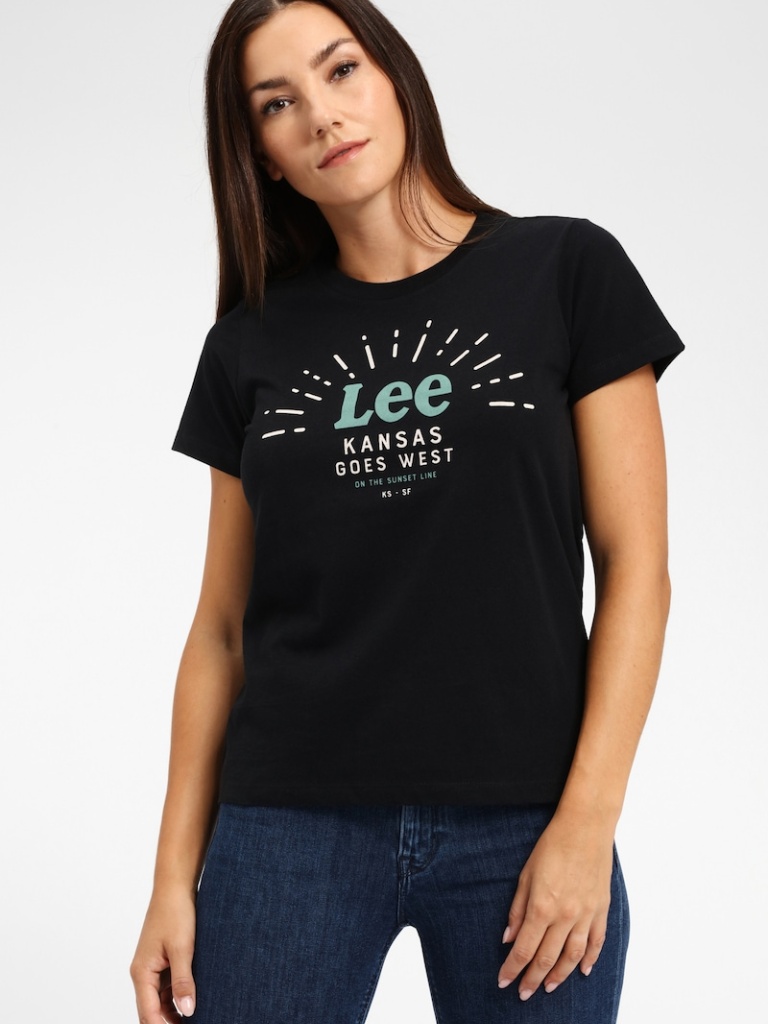
cotton relaxed short sleeve hip length Untucked crew t-shirt